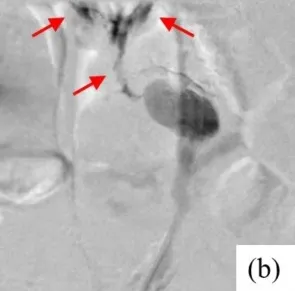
The findings of angiography. . (b) Angiography revealed fistula and duodenum (arrow).
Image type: radiology (ct)